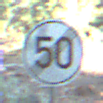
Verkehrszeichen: EndeGeschwindigkeit50
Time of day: MorningAfternoon
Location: Outdoor (Nature)
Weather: Clear
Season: NotSpecified
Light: Natural